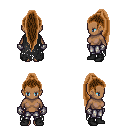
a pixel art fantasy rpg character, female body template, human, dark skin, black tattered cape, metal pants, brown extra-long topknot hairstyle, metal gloves, black shoes, four views (front, back, left, right), 2x2 character sprite sheet, small pixel art, hard edges, no anti-aliasing